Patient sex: M
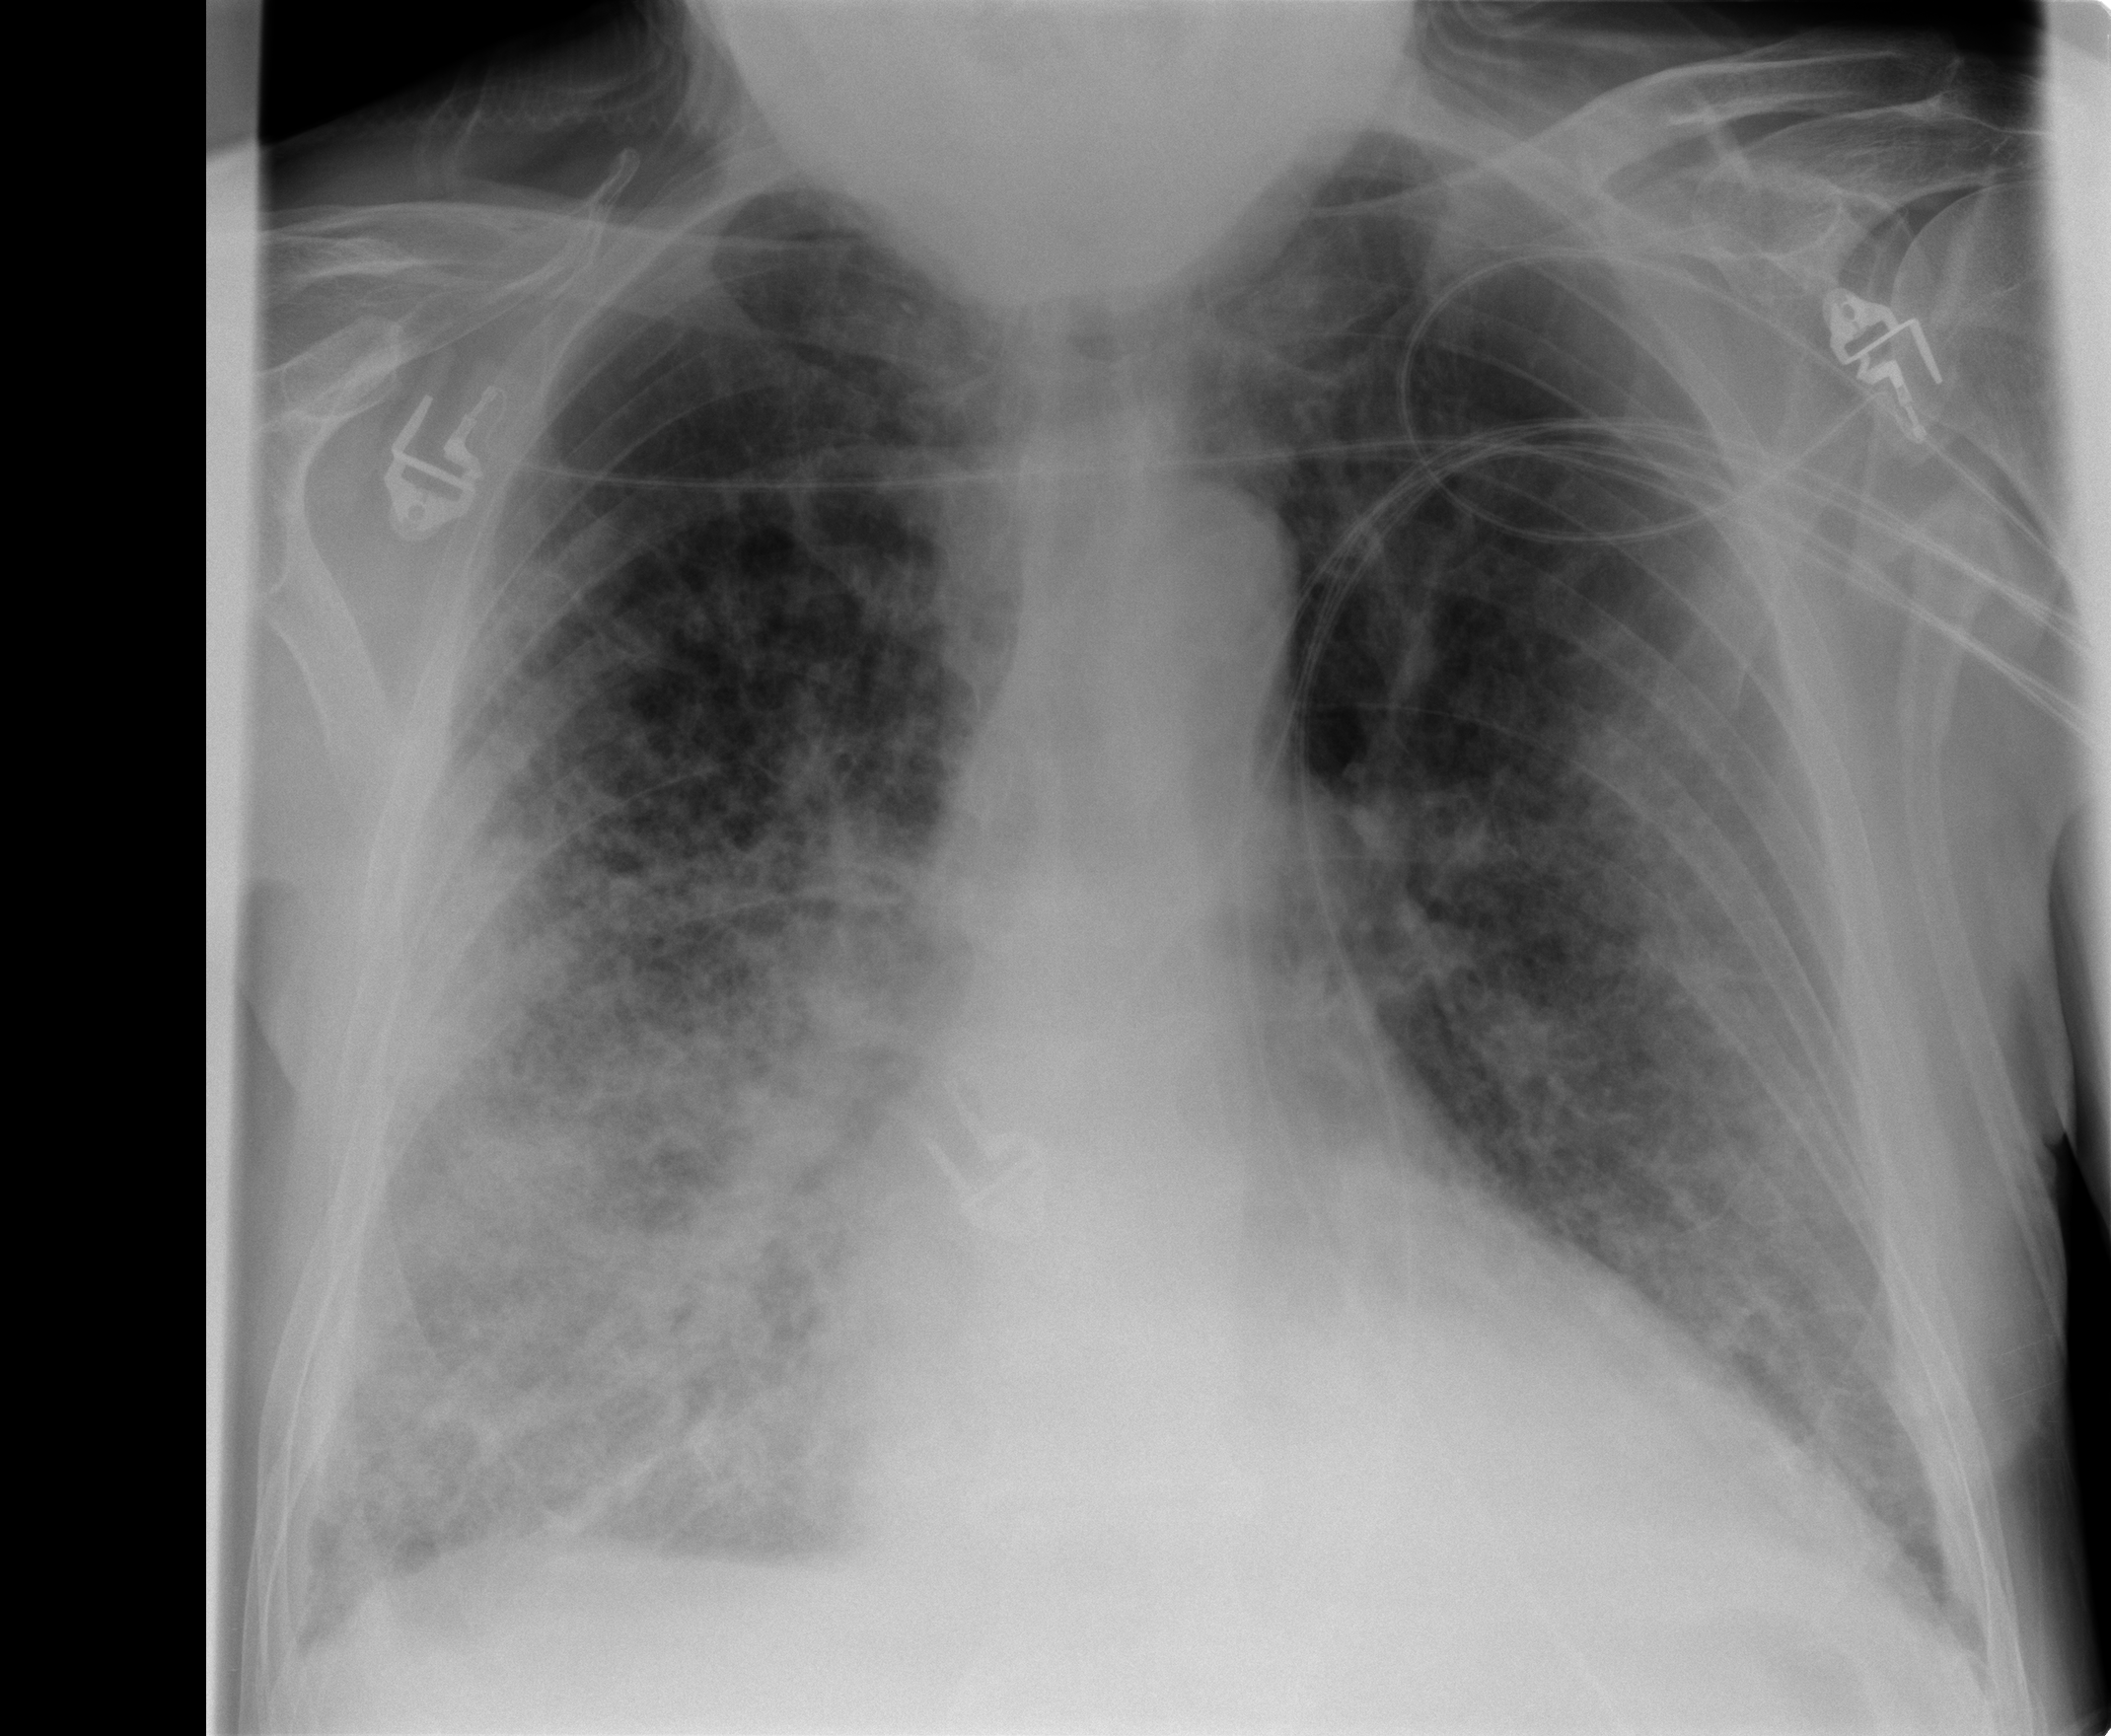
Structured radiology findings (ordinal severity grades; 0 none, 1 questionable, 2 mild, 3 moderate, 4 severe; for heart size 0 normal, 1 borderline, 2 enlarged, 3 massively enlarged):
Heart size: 2
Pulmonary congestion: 3
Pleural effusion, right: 0
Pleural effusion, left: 0
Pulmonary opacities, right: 3
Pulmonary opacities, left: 3
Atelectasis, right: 2
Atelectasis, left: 0